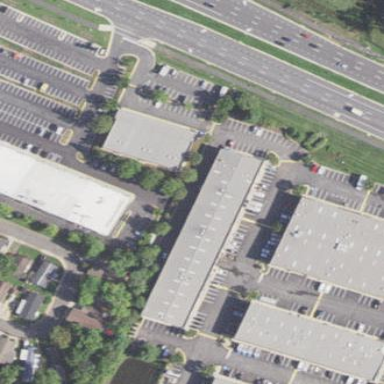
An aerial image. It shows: Commercial building.